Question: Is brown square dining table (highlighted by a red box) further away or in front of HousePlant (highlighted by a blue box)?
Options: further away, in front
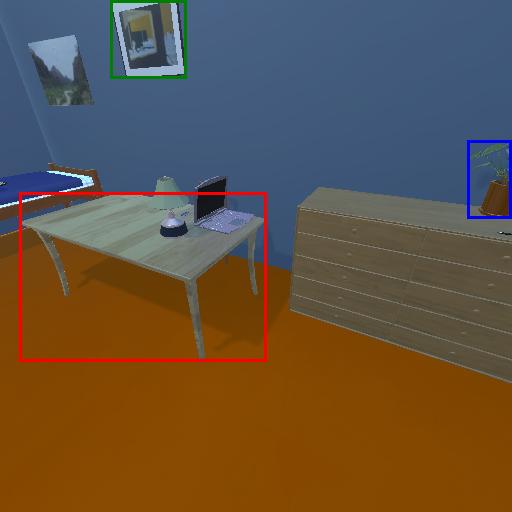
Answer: further away